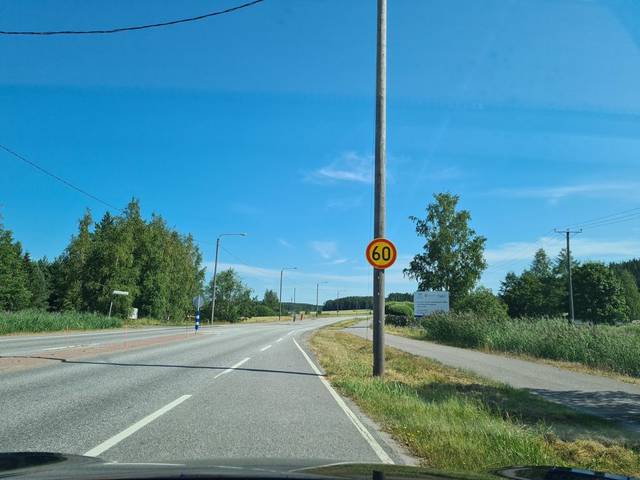
Region: Finland
Coordinates: 60.446, 22.606